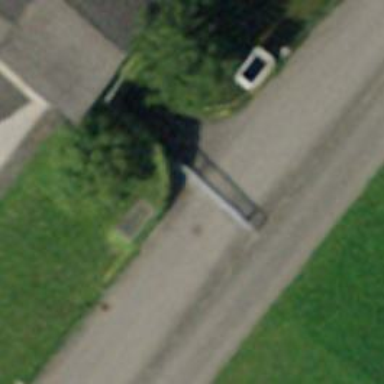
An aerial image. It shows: Gate.